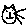
Label: cat